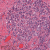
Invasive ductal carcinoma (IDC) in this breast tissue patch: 1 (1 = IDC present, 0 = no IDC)